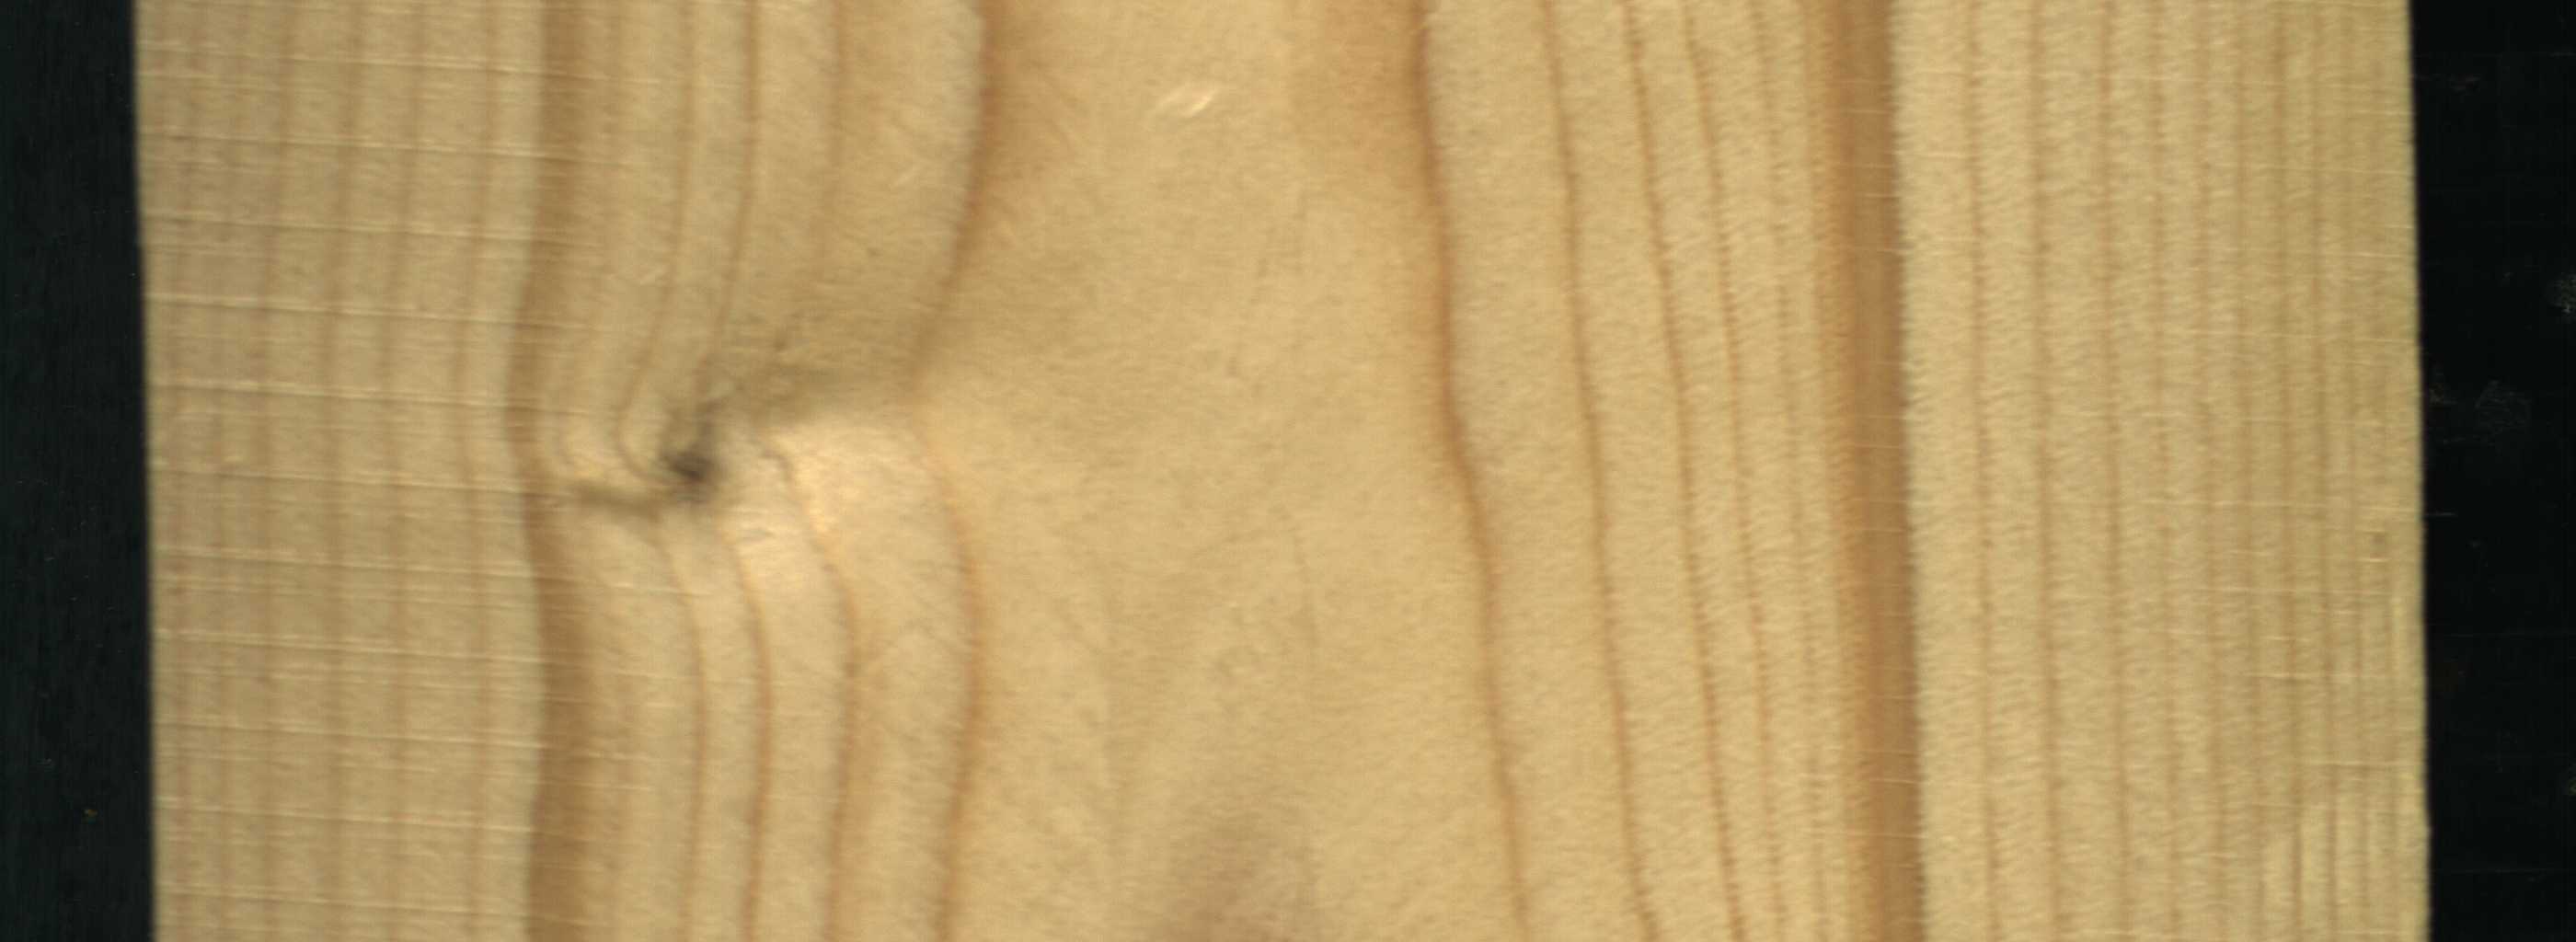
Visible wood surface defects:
Quartzity